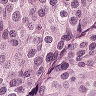
Metastatic tissue present: yes